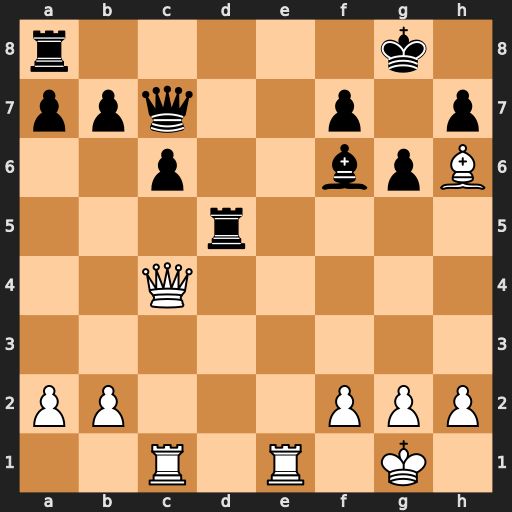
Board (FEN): r5k1/ppq2p1p/2p2bpB/3r4/2Q5/8/PP3PPP/2R1R1K1
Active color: w
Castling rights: -
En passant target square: -
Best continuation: Qxd5 Qxh2+ Kxh2